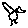
Label: bird